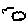
Label: cloud